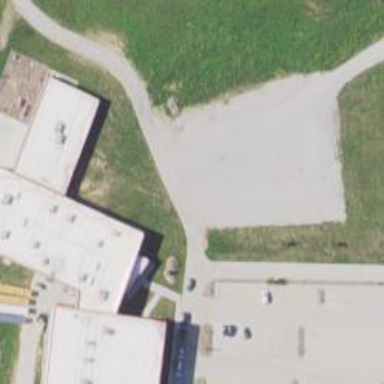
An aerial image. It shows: School building.